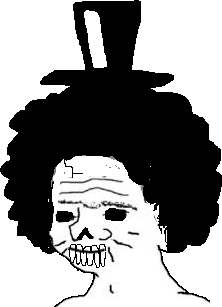
Label: 5_Boomer